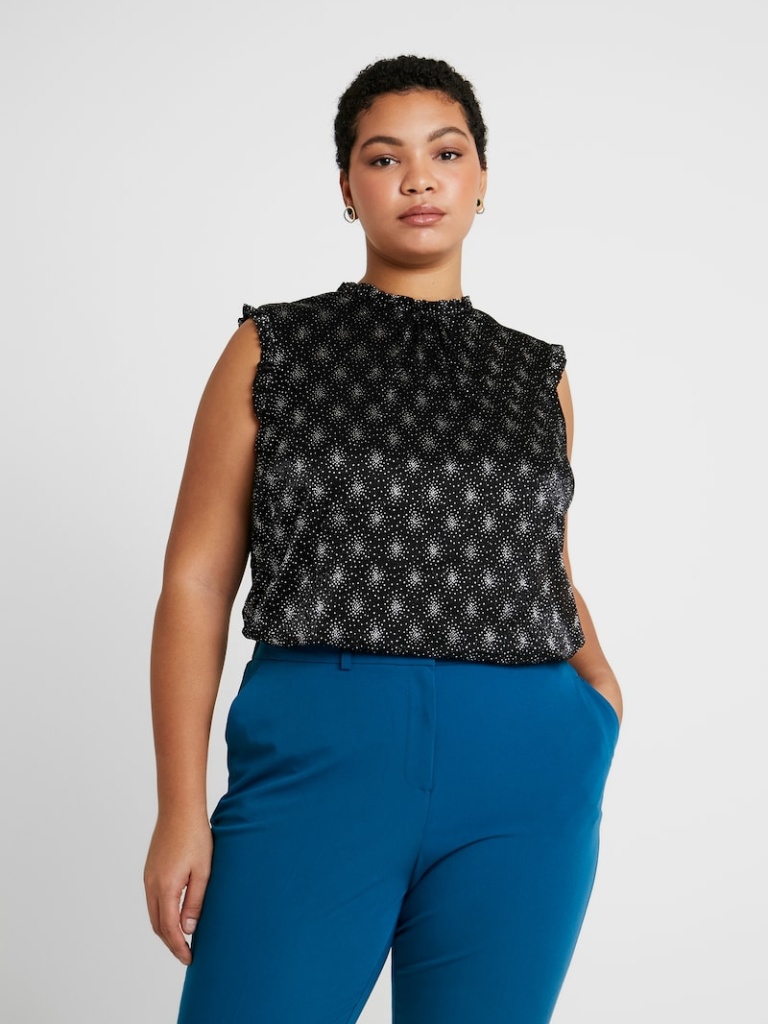
lace relaxed sleeveless hip length Fully Tucked in high blouse